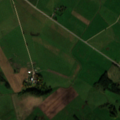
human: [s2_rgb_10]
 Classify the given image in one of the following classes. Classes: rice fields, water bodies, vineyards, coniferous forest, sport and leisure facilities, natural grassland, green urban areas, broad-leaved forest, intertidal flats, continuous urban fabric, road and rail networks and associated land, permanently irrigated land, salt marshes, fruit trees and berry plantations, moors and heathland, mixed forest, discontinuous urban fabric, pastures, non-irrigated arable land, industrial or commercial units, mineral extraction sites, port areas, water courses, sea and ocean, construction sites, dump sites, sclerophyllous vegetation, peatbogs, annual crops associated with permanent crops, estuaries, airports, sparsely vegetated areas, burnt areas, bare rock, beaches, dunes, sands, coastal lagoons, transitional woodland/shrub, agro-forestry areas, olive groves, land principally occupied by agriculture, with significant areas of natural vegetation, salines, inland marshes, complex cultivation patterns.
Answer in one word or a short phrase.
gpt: non-irrigated arable land, pastures, complex cultivation patterns, land principally occupied by agriculture, with significant areas of natural vegetation